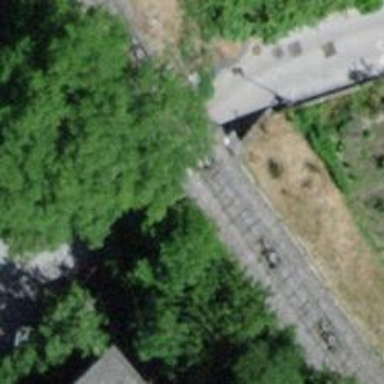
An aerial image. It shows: Funicular railway bridge.